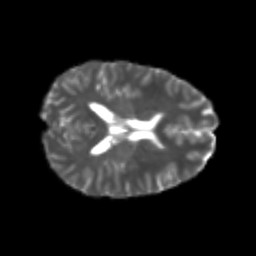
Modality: T2w
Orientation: axial
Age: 23
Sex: female
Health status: healthy
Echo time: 0.074 s